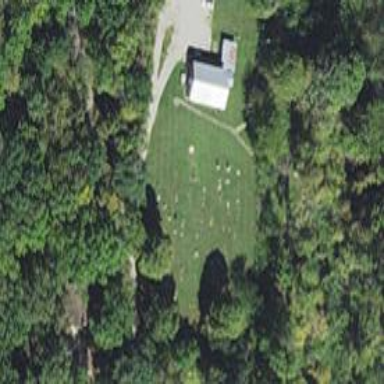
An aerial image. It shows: Cemetery.